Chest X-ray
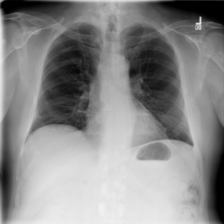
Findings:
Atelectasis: positive
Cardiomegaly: negative
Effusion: negative
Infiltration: negative
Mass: negative
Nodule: negative
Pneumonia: negative
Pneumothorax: negative
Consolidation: negative
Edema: negative
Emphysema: negative
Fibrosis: negative
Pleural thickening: negative
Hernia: negative